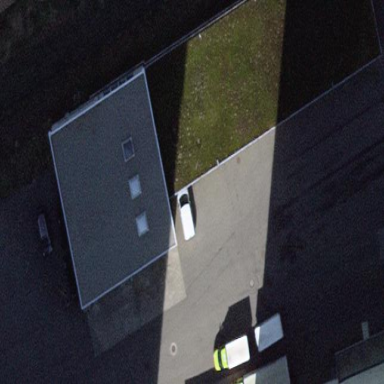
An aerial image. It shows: Industrial building with flat roof.